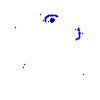
Particle: electron